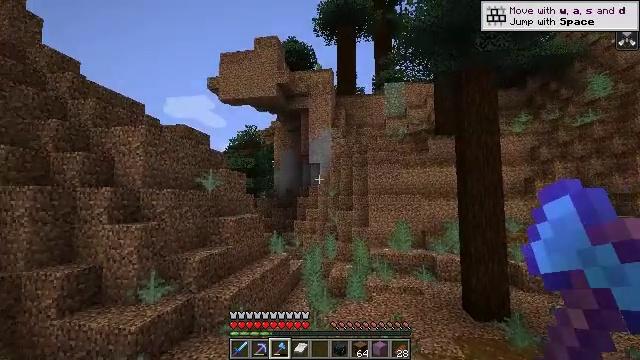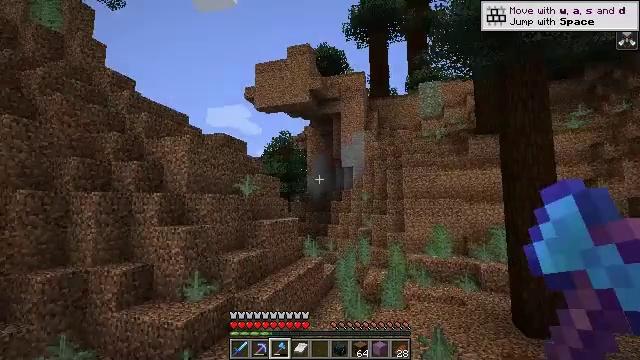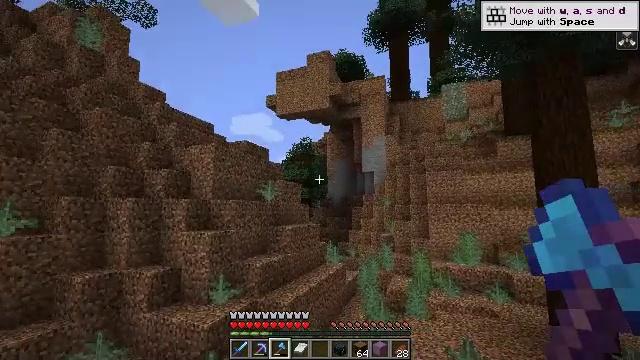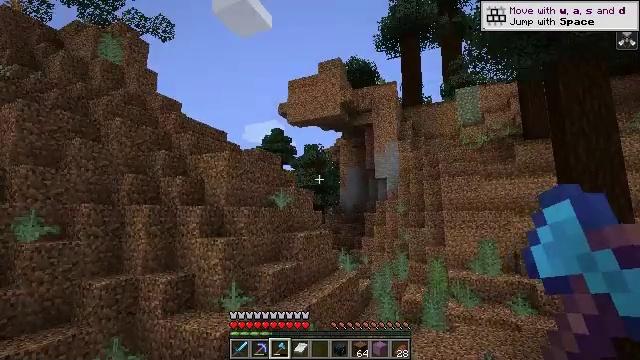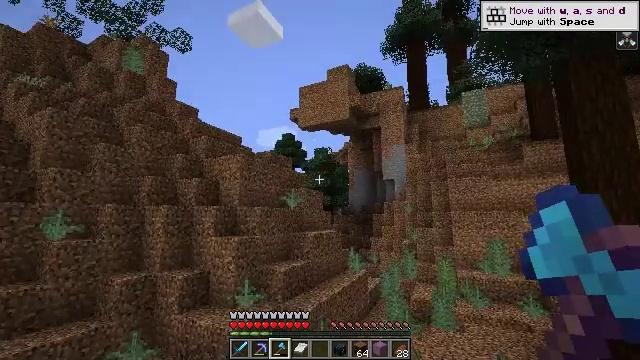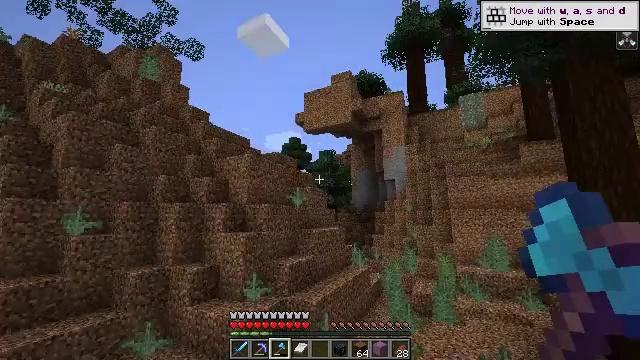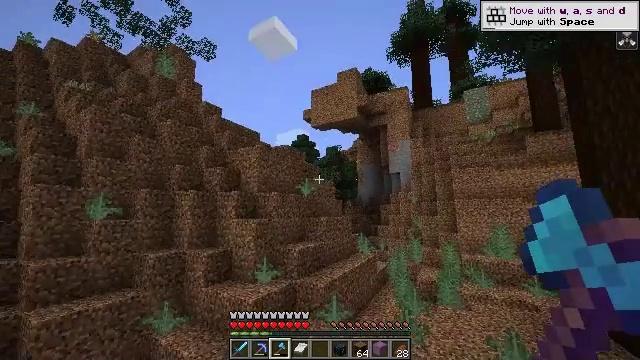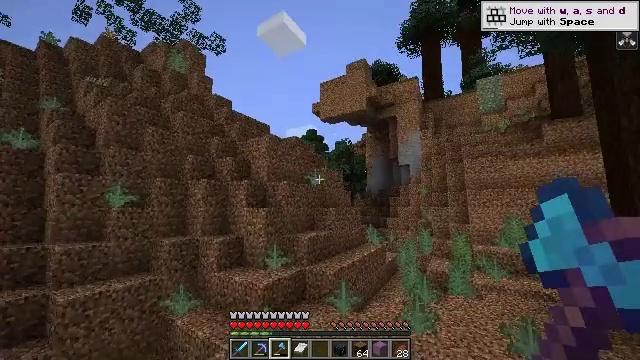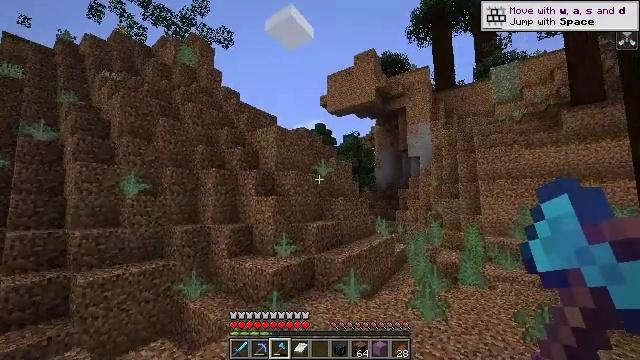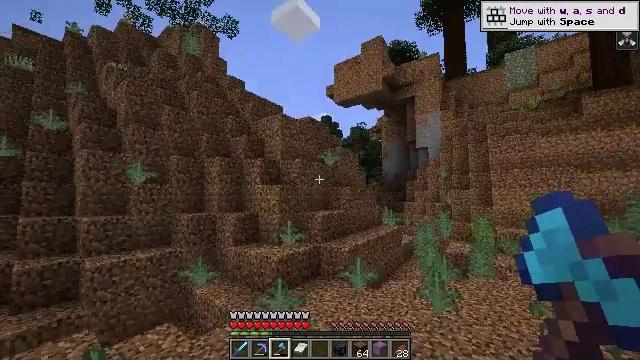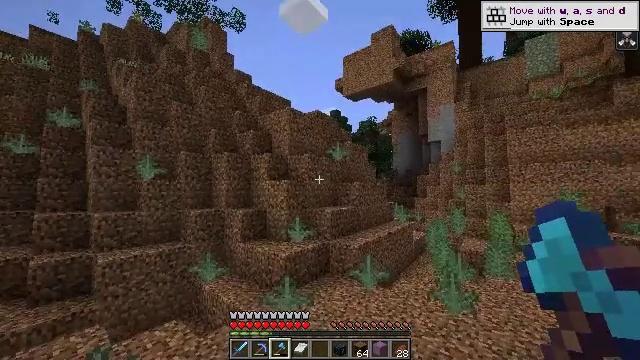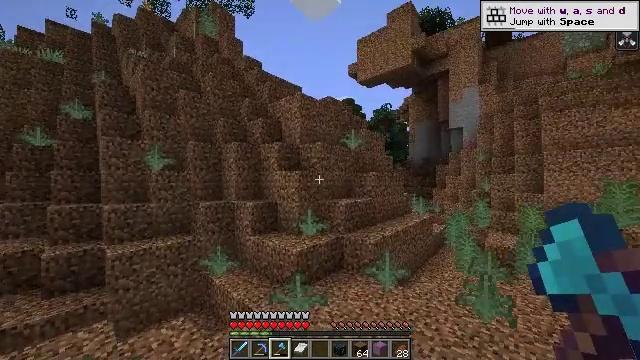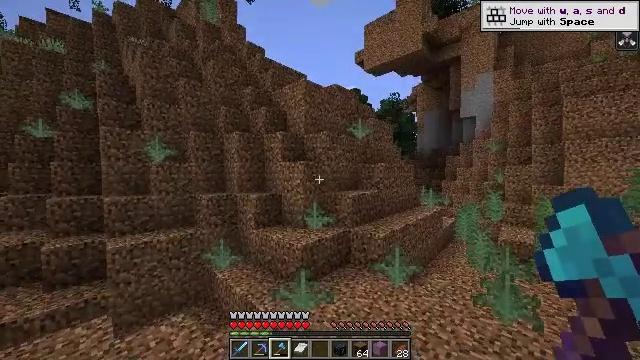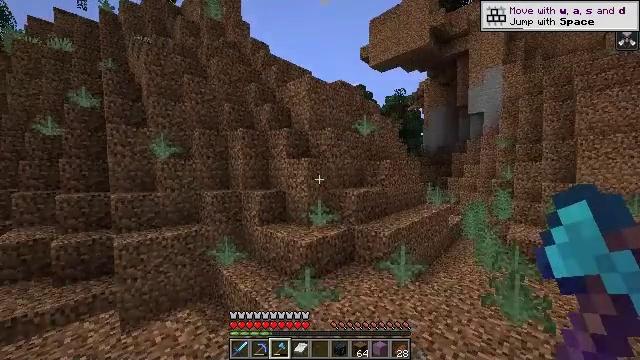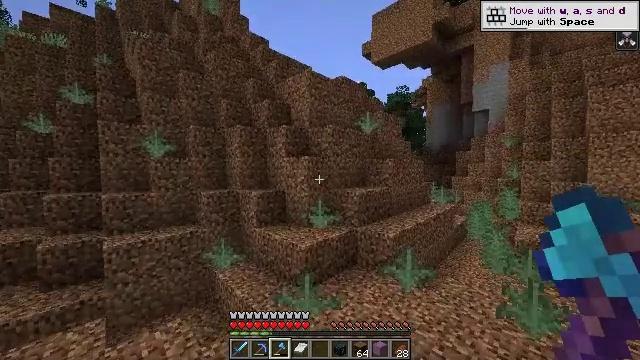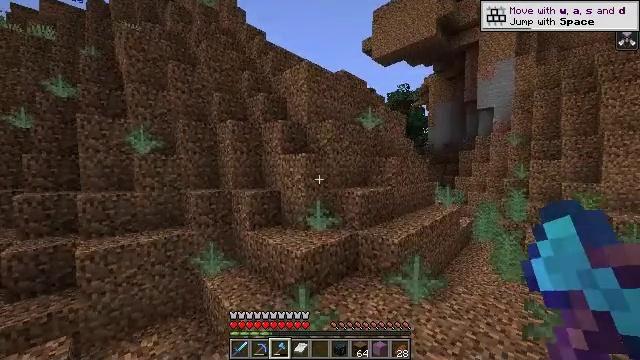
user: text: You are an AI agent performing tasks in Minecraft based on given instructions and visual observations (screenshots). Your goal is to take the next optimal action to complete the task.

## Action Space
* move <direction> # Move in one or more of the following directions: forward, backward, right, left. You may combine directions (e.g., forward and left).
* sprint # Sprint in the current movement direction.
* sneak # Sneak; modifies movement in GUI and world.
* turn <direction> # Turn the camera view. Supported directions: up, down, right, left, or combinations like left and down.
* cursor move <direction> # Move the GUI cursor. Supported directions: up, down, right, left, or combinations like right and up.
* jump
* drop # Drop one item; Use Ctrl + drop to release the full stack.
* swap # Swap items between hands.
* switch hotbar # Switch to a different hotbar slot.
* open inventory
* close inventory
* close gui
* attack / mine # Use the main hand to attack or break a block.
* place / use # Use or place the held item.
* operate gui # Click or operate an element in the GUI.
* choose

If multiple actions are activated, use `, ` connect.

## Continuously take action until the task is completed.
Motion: motion action
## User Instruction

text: Mine the mossy cobblestone underground.
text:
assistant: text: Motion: turn left
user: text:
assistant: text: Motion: sprint, turn left and up
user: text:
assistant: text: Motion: move forward, sprint, turn left and up
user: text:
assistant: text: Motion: move forward, sprint, turn left
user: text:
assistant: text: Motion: move forward, sprint, turn left
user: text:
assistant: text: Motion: move forward, sprint, turn left
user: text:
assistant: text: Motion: move forward, sprint, turn left and down
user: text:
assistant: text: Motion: move forward, sprint, turn left and down
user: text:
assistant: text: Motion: move forward, sprint, turn left and down
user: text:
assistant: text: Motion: move forward, sprint, turn left and down
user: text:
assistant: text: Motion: move forward, sprint, turn left and down
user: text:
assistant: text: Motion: move forward, sprint, turn left and down
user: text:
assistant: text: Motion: move forward, sprint, turn left
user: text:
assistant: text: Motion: move forward, sprint
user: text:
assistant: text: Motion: move forward, sprint
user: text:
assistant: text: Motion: move forward, sprint
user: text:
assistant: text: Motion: move forward, sprint, turn left
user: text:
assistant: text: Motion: move forward, sprint, turn left and up
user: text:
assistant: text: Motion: move forward, sprint, turn up
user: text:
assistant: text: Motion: move forward, sprint, turn left and up
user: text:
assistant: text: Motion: move forward, sprint, turn left and up
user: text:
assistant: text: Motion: move forward, sprint, turn left
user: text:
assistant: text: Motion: move forward, sprint
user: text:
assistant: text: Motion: move forward, sprint
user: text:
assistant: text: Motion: move forward, sprint, turn left, jump
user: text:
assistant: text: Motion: move forward, sprint, turn left, jump
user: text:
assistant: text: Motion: move forward, sprint, turn left and up, jump
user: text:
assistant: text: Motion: move forward, sprint, turn left and up, jump
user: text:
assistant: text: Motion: move forward, sprint, turn left and up, jump
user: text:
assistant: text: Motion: move forward, sprint, jump